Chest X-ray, AP view. Patient: 23 years old, sex F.
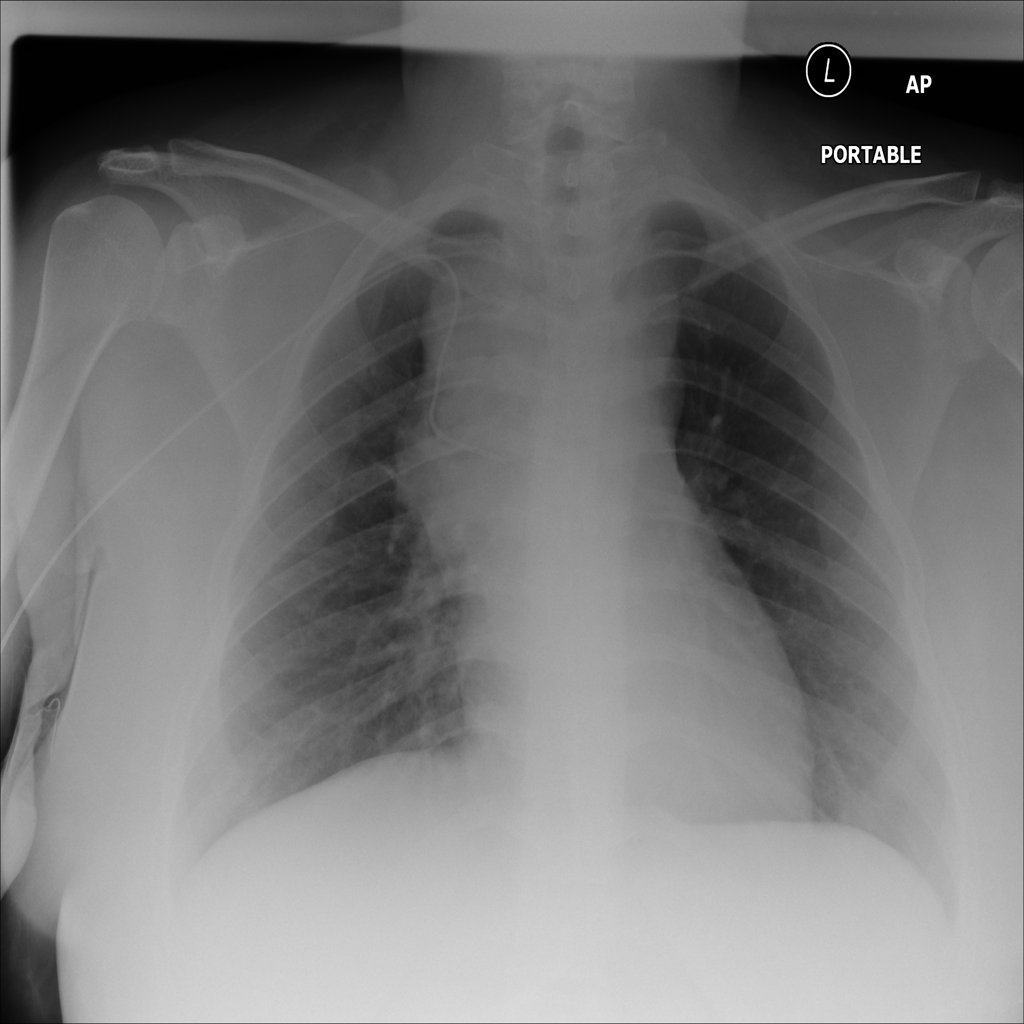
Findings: Mass